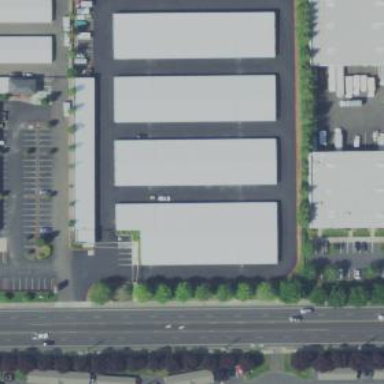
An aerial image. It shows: Commercial area with storage rental shop.